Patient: sex F, age 76
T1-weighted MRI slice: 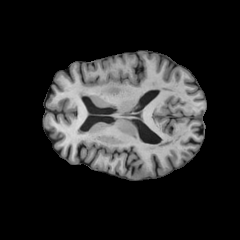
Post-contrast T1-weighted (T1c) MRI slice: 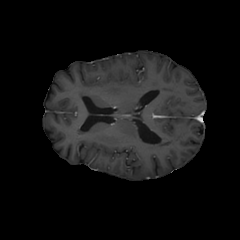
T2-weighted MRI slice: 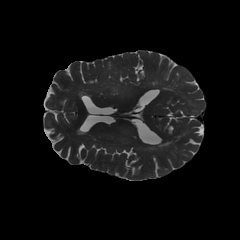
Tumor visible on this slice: yes
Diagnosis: Glioblastoma, IDH-wildtype
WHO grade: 4